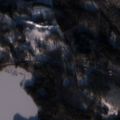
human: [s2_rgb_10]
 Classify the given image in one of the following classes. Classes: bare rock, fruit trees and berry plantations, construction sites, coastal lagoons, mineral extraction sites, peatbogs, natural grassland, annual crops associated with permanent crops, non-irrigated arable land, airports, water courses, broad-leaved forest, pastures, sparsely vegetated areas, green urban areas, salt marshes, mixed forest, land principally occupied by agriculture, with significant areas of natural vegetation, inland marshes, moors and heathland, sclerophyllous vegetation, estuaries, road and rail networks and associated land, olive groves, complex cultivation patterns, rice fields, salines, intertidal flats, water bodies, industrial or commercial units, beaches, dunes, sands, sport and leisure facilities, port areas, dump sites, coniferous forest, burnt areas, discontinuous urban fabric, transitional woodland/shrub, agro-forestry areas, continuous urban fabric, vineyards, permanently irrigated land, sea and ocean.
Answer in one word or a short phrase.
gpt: broad-leaved forest, coniferous forest, mixed forest, water bodies